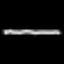
Label: squiggle